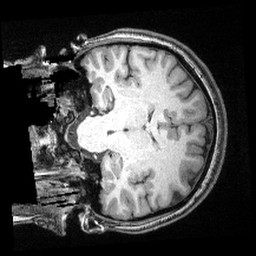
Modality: T1w
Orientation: coronal
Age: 27
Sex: female
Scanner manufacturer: siemens
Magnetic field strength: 3 T
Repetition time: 2.4 s
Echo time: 0.00374 s